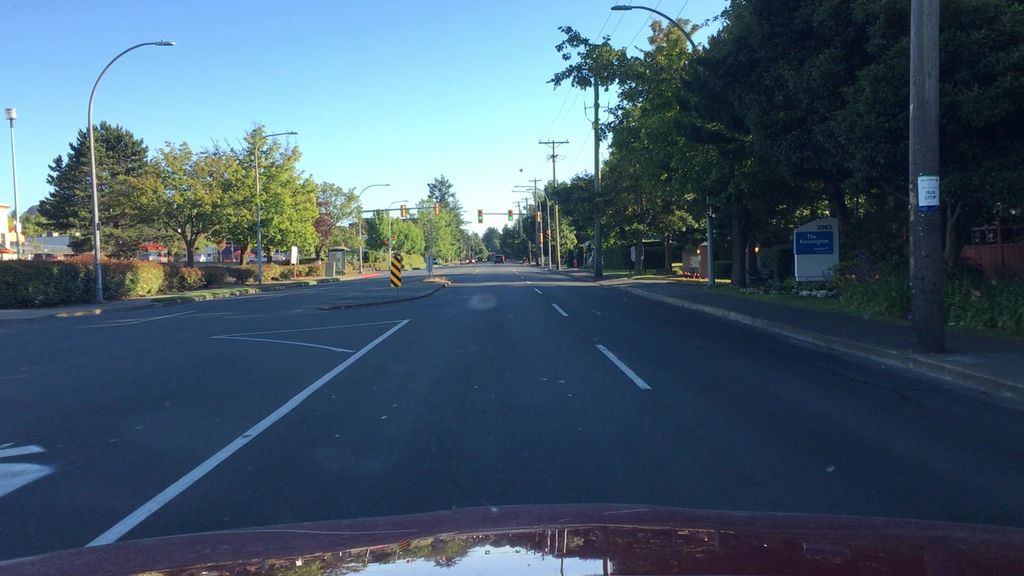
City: victoria